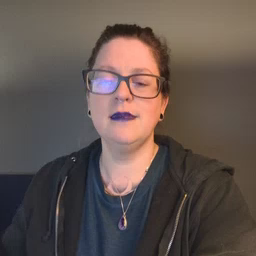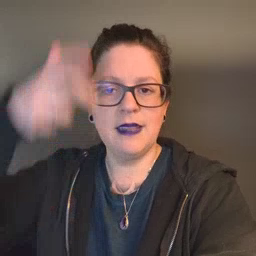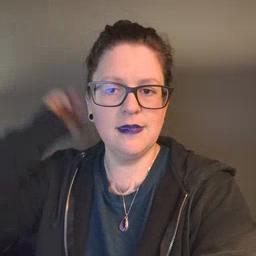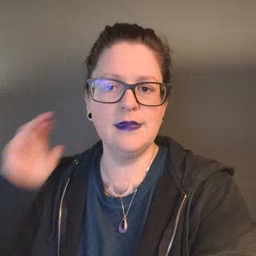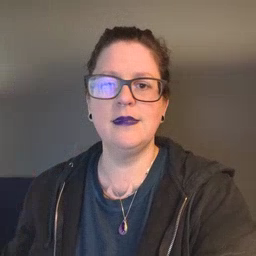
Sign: lion